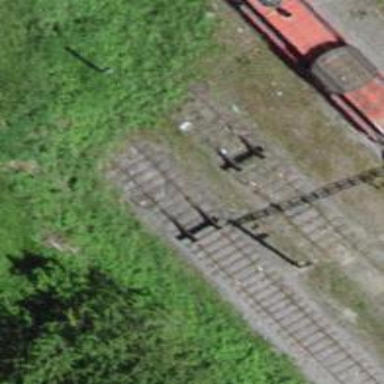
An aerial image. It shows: Railway buffer stop.